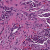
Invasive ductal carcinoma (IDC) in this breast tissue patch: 1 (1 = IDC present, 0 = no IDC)